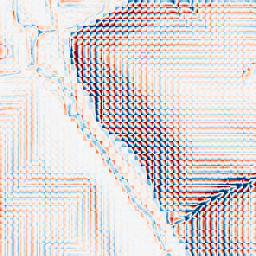
Category: wavelet
Decomposition family: wavelet_dwt
Decomposition parameters: wavelet: haar
level: 3
Upsampling method: bicubic
Upsampling parameters: scale: 2
Upsampling scale: 2